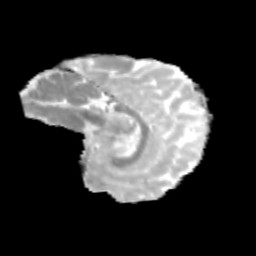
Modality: MD
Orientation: sagittal
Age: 13
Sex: male
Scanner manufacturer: siemens
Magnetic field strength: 3 T
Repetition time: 3.8 s
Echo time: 0.07 s